Field crop: tomato
Growth stage: 1
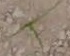
Species: cyperus